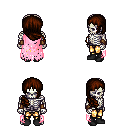
a pixel art fantasy rpg character, male body template, skeleton, pink tattered cape, gold greaves, brown right-swept hairstyle, leather bracers, black shoes, four views (front, back, left, right), 2x2 character sprite sheet, small pixel art, hard edges, no anti-aliasing